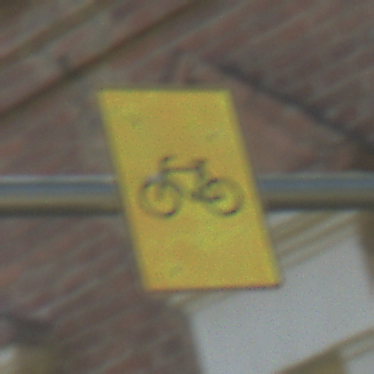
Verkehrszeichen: RadverkehrOhnePfeilsymbol
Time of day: Midday
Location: Outdoor (Suburban)
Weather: Clear
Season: NotSpecified
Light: Natural